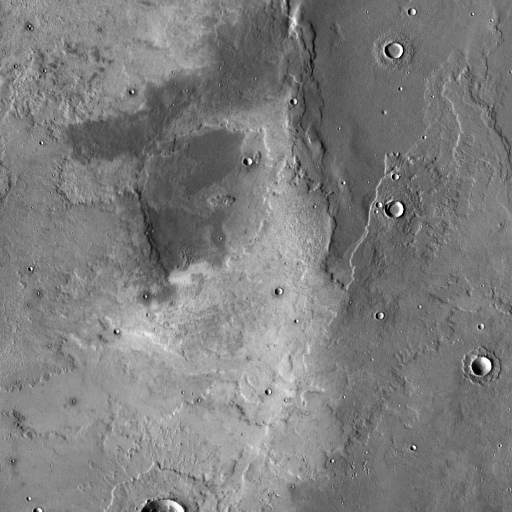
Crater classes present: Background, Other, Layered